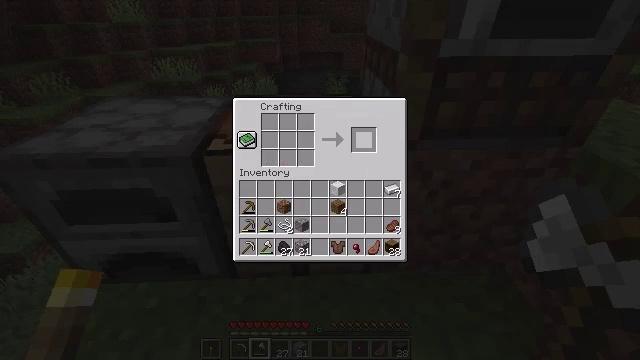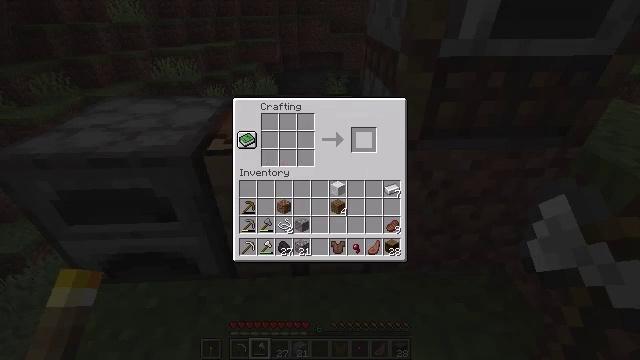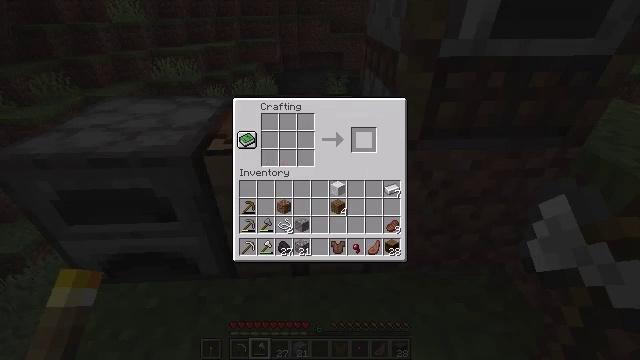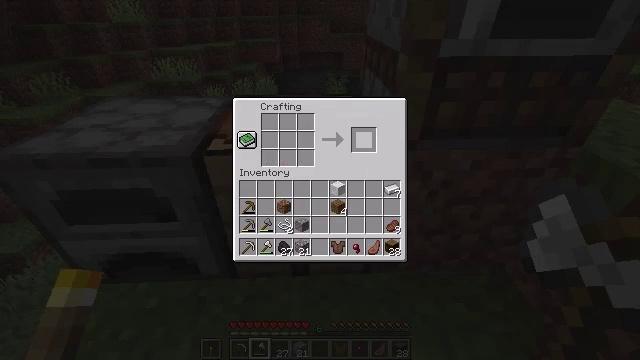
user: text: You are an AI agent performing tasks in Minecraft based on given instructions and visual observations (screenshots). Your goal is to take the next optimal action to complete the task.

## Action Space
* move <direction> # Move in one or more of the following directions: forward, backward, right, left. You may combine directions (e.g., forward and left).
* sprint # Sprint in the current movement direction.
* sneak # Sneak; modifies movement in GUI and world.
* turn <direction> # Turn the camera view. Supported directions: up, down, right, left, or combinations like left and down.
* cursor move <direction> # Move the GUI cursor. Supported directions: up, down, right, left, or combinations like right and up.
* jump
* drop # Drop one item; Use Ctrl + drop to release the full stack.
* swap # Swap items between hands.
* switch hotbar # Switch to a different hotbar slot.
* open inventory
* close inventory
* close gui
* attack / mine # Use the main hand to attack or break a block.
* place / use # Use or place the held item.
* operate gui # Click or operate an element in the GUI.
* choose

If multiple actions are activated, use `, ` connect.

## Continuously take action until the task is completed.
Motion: motion action
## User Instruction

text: Open the crafting table and craft a leather chestplate.
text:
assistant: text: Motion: sneak
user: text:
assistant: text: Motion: sneak
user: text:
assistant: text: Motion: sneak
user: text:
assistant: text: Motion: no_op